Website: slack
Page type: payment
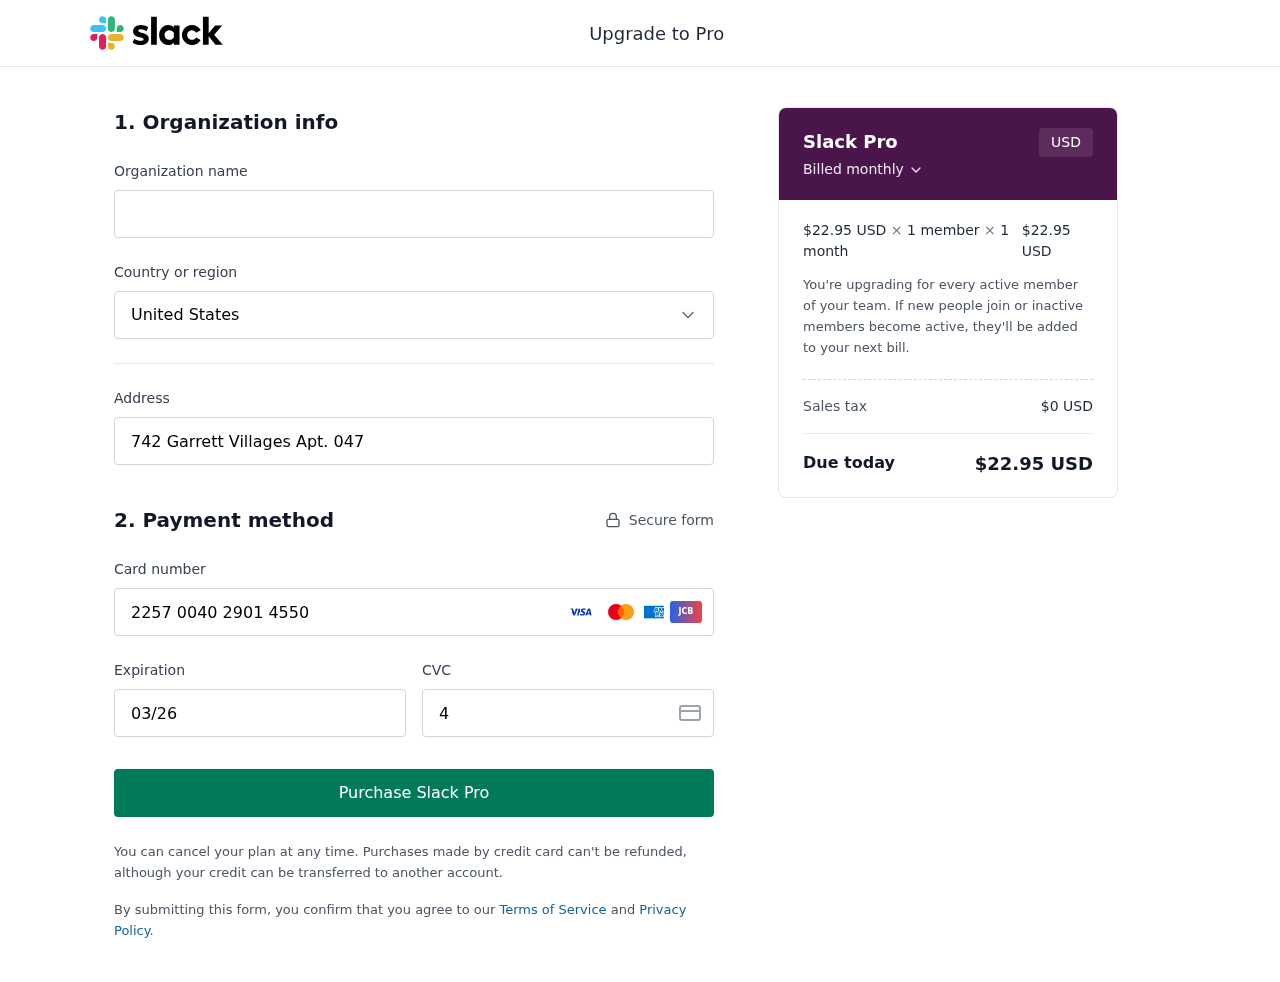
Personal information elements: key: PII_CARD_CVV
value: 432
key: PII_CARD_EXPIRY
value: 03/26
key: PII_CARD_NUMBER
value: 2257 0040 2901 4550
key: PII_COUNTRY
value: United States
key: PII_STREET
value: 742 Garrett Villages Apt. 047
Product elements: key: PRODUCT1_PRICE
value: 22.95
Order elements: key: ORDER_SUBTOTAL
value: $22.95 USD
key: ORDER_TAX
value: $0 USD
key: ORDER_TOTAL
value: $22.95 USD